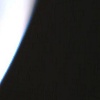
Label: space